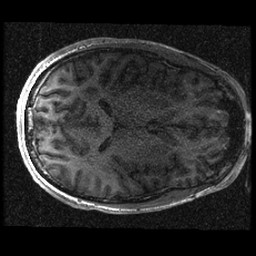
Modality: T1w
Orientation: axial
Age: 20
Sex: male